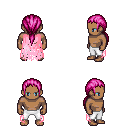
a pixel art fantasy rpg character, male body template, human, dark skin, pink tattered cape, white pants, pink ponytail hairstyle, four views (front, back, left, right), 2x2 character sprite sheet, small pixel art, hard edges, no anti-aliasing